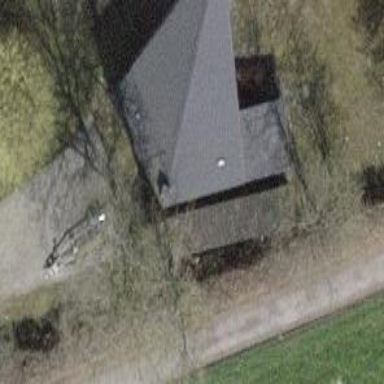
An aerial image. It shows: Simple house.